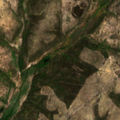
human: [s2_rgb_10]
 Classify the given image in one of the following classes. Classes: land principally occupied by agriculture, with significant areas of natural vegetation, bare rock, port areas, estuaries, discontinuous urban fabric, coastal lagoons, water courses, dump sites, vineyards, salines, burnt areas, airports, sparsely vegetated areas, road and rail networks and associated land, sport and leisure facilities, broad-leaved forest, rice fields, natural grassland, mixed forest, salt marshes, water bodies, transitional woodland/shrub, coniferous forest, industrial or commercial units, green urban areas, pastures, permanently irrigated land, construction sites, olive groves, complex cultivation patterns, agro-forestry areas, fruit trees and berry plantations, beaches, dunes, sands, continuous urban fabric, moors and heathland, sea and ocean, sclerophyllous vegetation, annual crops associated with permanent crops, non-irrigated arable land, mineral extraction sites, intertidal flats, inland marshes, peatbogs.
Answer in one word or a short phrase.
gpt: non-irrigated arable land, broad-leaved forest, transitional woodland/shrub